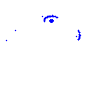
Particle: proton